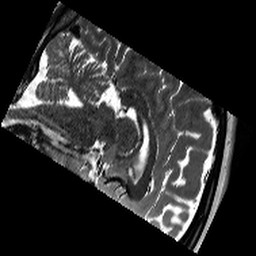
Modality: T2w
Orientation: sagittal
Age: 35
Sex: female
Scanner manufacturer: siemens
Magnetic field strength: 3 T
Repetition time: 13.15 s
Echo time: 0.082 s